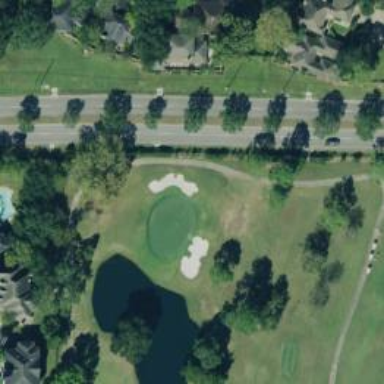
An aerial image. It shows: Path designated for golf carts.